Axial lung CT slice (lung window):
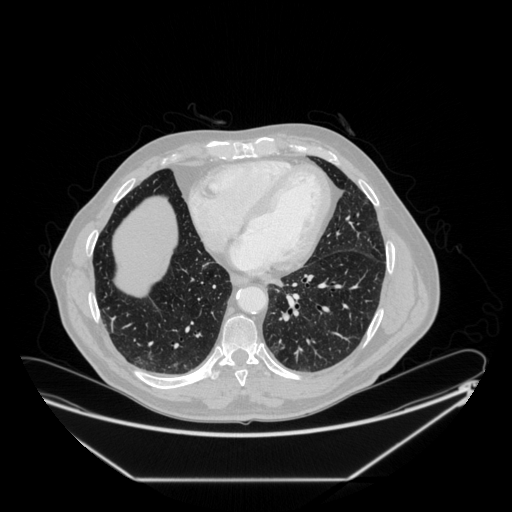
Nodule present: no